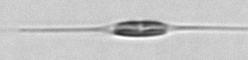
Label: Cylindrotheca